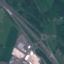
Label: Highway